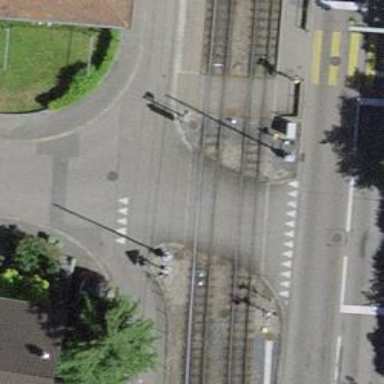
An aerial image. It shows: Level crossing along the railway.